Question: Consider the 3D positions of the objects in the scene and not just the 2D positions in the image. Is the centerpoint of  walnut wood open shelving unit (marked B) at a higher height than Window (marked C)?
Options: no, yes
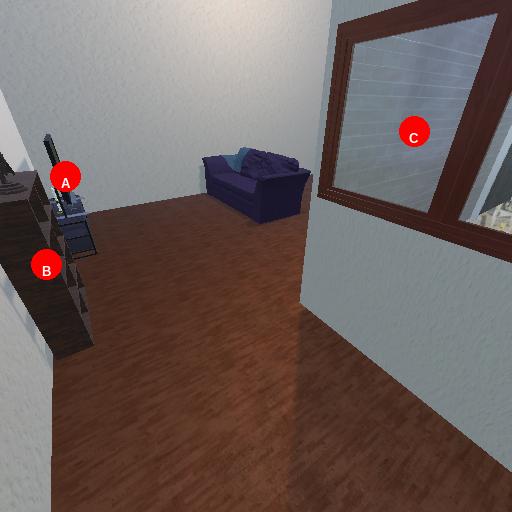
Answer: no